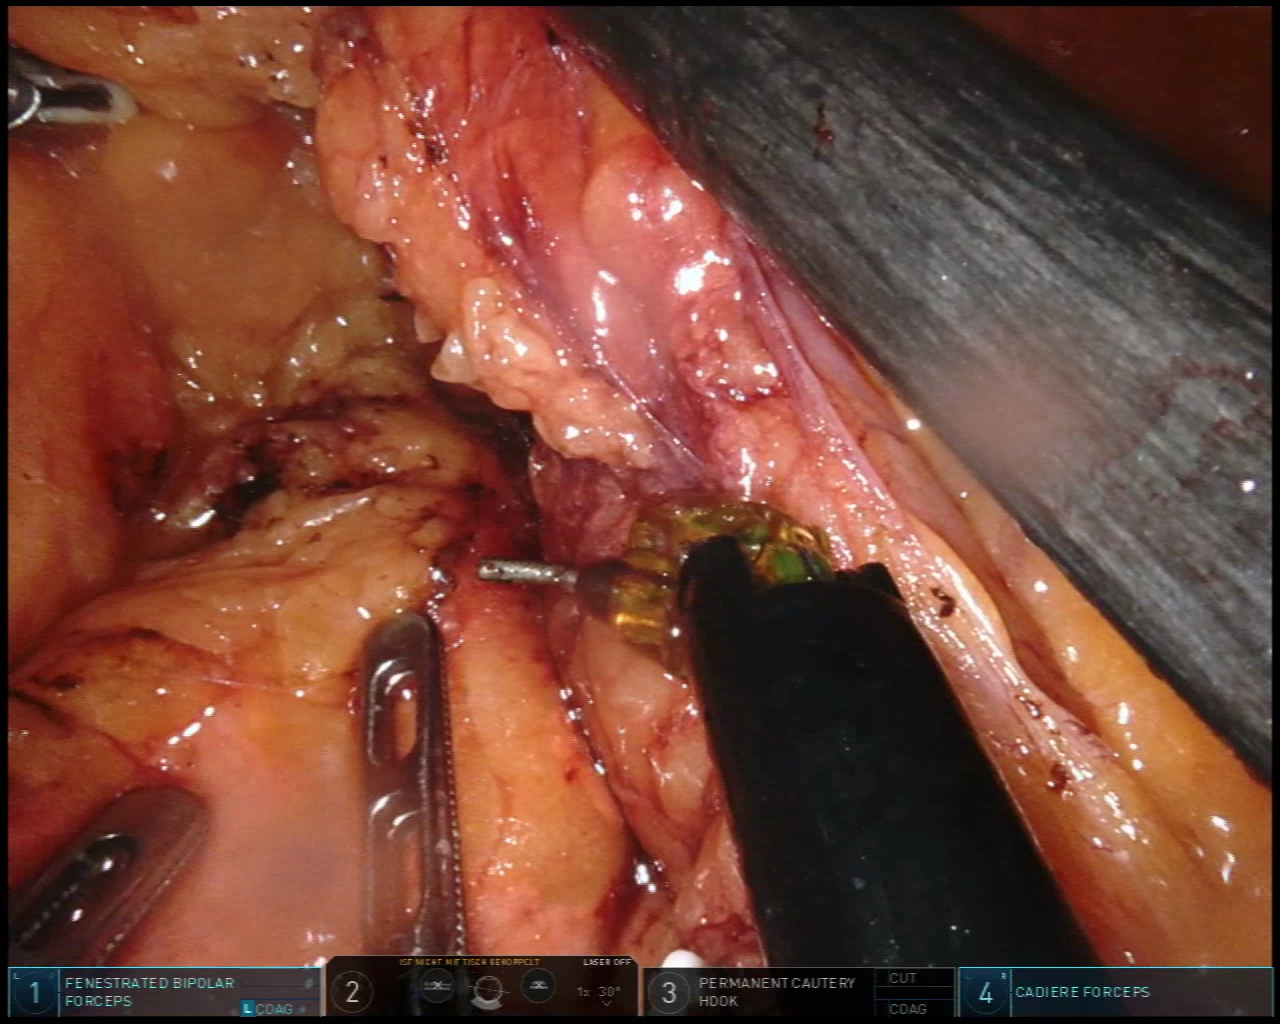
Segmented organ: pancreas
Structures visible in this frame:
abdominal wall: yes
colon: no
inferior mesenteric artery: no
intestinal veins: no
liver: no
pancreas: yes
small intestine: no
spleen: no
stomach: no
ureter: no
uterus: no
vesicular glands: no